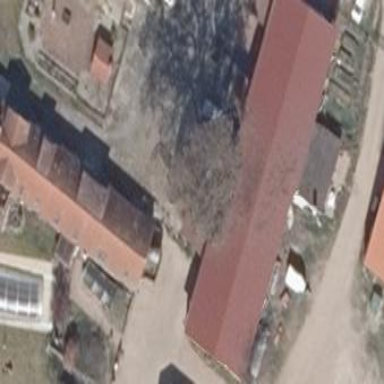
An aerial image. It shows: Farm auxiliary building.